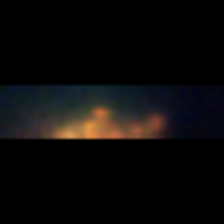
Taxon: Unknown_detritus
Group: Unknown